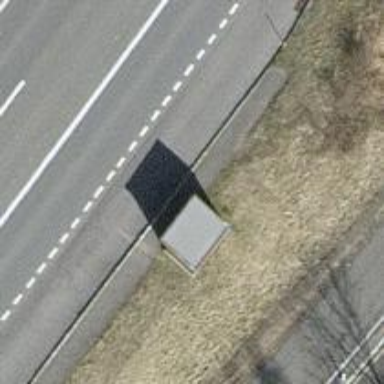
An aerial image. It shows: Bus stop with platform for public transport.